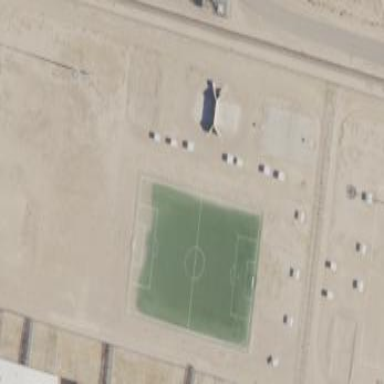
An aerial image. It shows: Artificial turf soccer pitch for leisure sports.